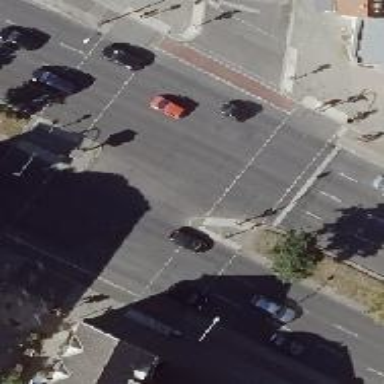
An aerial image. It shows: Traffic island located on footway.